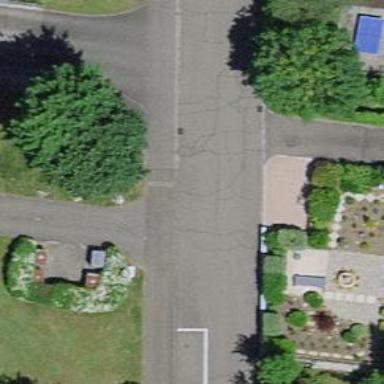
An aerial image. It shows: Service road.